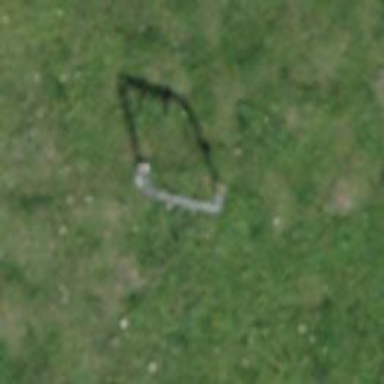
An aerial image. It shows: Pylon used for aerialway.